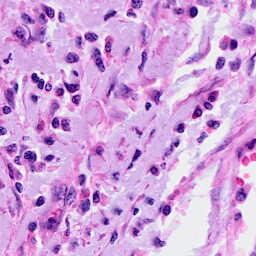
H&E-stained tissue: Cervix